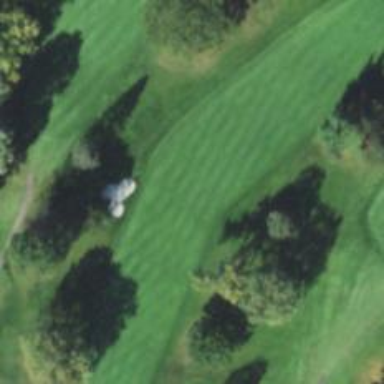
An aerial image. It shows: View of golf hole.